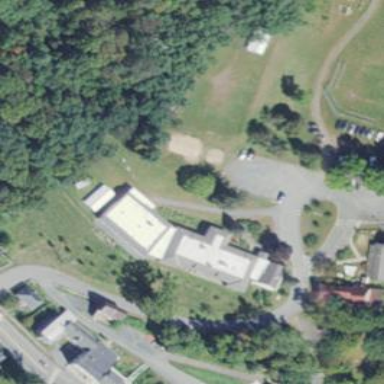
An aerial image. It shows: School building.